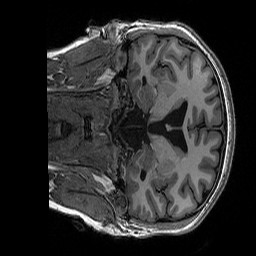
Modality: T1w
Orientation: coronal
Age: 26
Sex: female
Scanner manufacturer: siemens
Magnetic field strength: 3 T
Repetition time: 2.53 s
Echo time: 0.0033 s